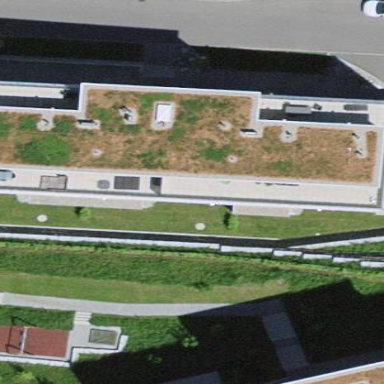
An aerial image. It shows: View of apartment building.